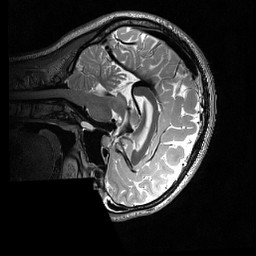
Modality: T2w
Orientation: sagittal
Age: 20
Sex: female
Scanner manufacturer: siemens
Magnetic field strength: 3 T
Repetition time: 3.2 s
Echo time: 0.56 s